Question: You can see the problem here:

here you can see my css-file:
' //
'''
#logo {
width: 15%;
float: left;
margin: auto;
}
#logo li{
list-style-type: none;
}'
'''
on the picture you can see what happens to my unsorted list.
and this is the html part: '
'''
<ul id="logo">
<li><img src="AR.png" alt="alfa romeo logo" /></li>
<li><img src="LG.png" alt="lamborghini logo" /></li>
<li><img src="ferrari.png" alt="ferrari logo" /></li>
<li><img src="ms.png" alt="maserati logo" /></li>
</ul>
<div id="tekst">
<p>Lorem ipsum dolor sit amet, consectetur adipiscing elit. Ut eu mollis velit. Vestibulum porttitor eros at velit placerat volutpat. Fusce ac erat arcu, vel imperdiet purus. Curabitur tellus nisi, tristique malesuada porta sit amet, scelerisque ut urna. Sed ut sapien quis est fringilla iaculis. Curabitur ac lectus ut leo lacinia dignissim. Praesent eu felis ante. Phasellus at fringilla odio.</p>
</div>'
'''
here is the real website if you can view it:<URL>
edit: i want the ul to fit into the tanned div, but i dont want to put a fixed height.
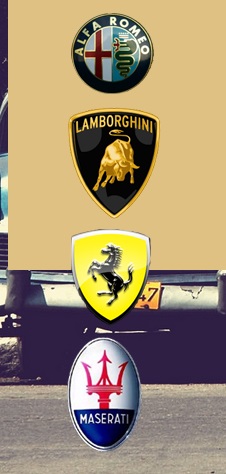
Answer: Because you have two div's floated within you main container 'div id="inhoud"' you need to either clear the floats or set the container to 'overflow:auto'
'''
div#inhoud {
margin: 10px;
overflow:auto;
}
'''